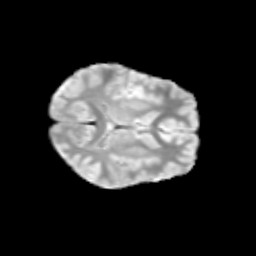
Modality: T2w
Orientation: axial
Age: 11
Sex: male
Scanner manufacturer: siemens
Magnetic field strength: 3 T
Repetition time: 3.8 s
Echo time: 0.07 s